Interaction volume radius: 5 \u00c5
Interaction volume height: 35 \u00c5
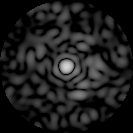
Disorder parameter: 0.8295